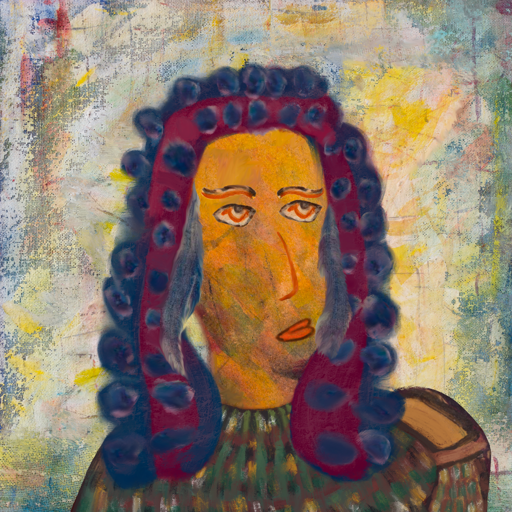
Background: Irani, Head And Neck Side: Gypsy_Mother, Face Side: Experience, Bust: After_Raid, Hair Side: Hill_Girl, Head Accessory: Blank, Second Necklace: Blank, Necklace: Blank, Baby: Blank